問題: 点Oを共有する直角二等辺三角形OAB、OCD、OEFがあり、三角形OBCと三角形ODEは正三角形です。また、AB=AO=FO=FE、OC=ODが成立しています。線分FBの長さが4√33のとき、七角形OABCDEFの面積はいくつですか。
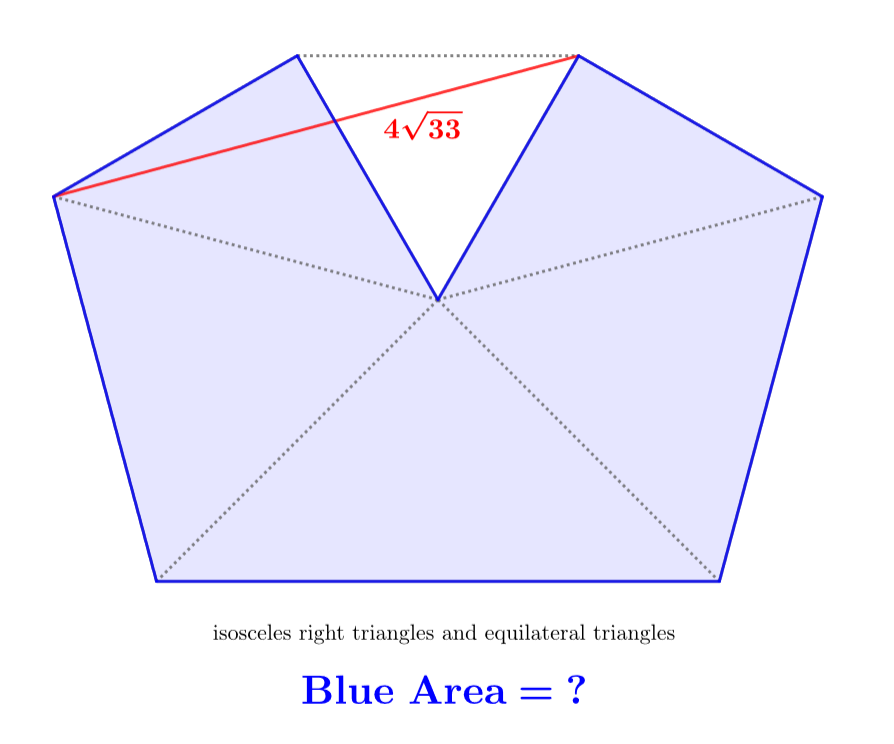
解答: 直線ACと直線FDの交点をPとする。三角形OFAは正三角形であり、AF=CD/2、AF//CDであるから中点連結定理の逆よりPA=AC=PF=FD。また三角形FBDは直角二等辺三角形であるからPC=PD=2FB。さらに、△ABC=△AOC=△AOPであり、三角形FDEについても同様に考えることで求める面積は頂角30°の二等辺三角形PCDの面積に等しい。よって解答は528。
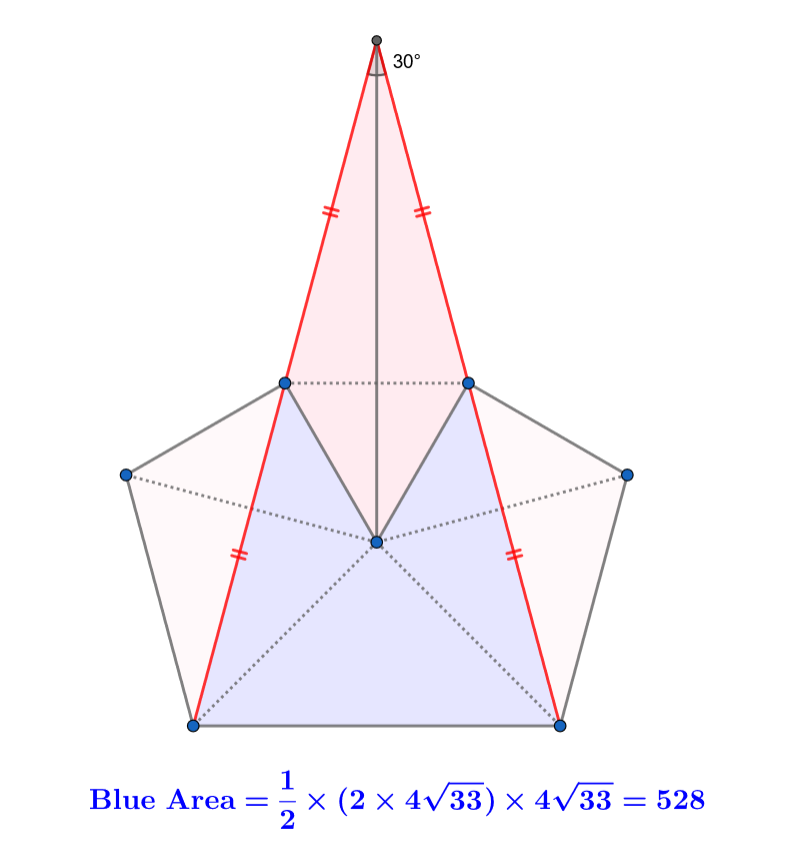
答え: 528
タグ: 等積変形